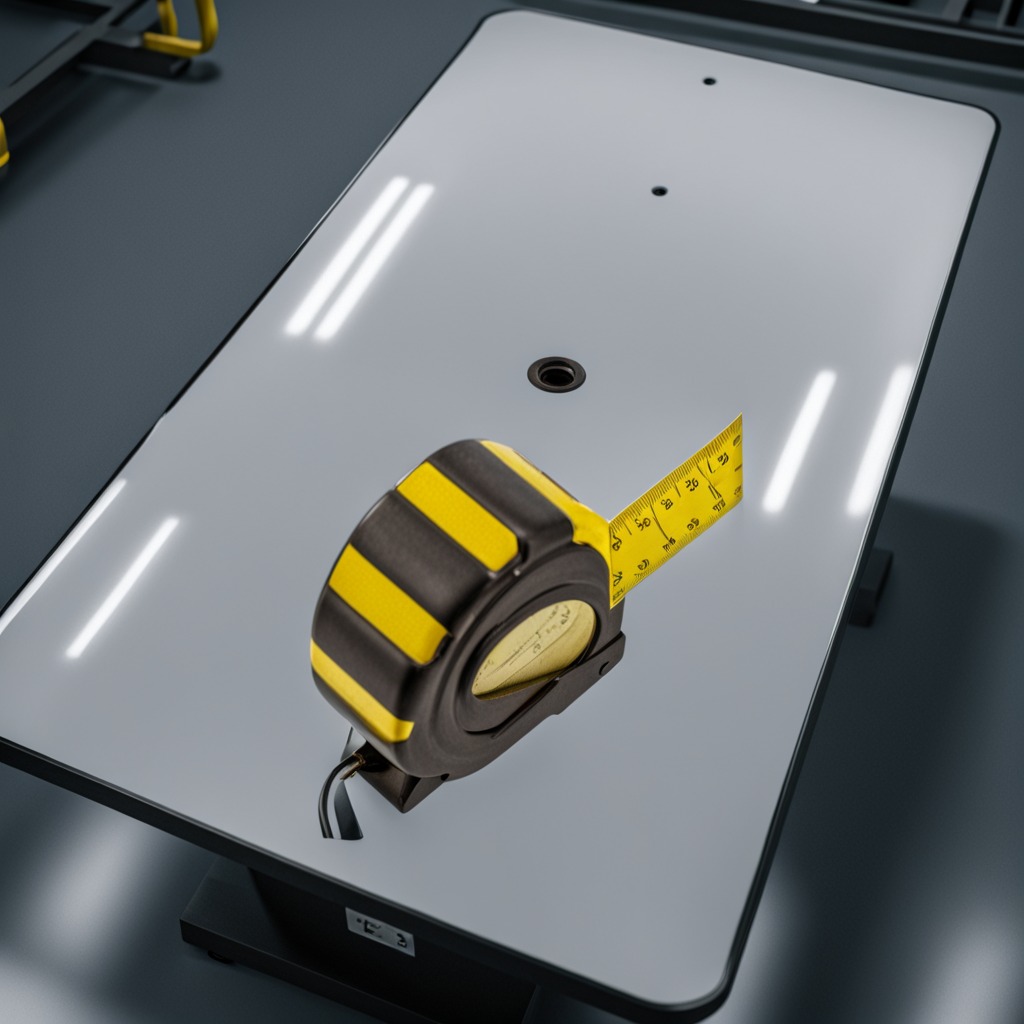
A measuring tape lies on a high-gloss table in a ship maintenance bay industrial lighting.